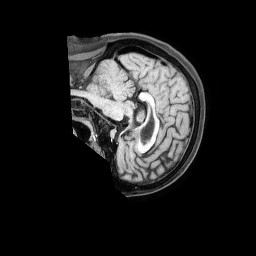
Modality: T1w
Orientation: sagittal
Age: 55
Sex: male
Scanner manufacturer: philips
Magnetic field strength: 1.5 T
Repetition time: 0.6 s
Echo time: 0.02805 s